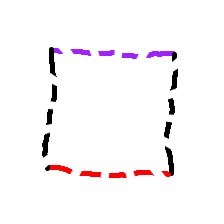
Shape: square